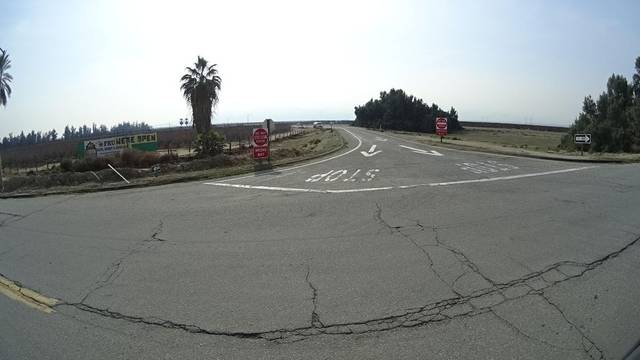
Region: United States
Coordinates: 35.095, -119.035